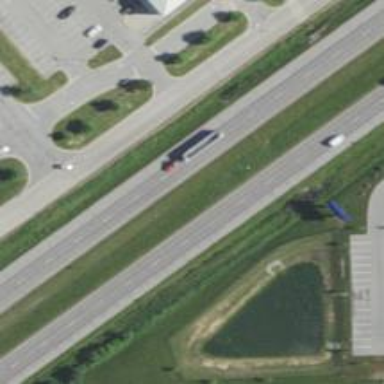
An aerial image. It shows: Expressway with asphalt surface classified as trunk highway.